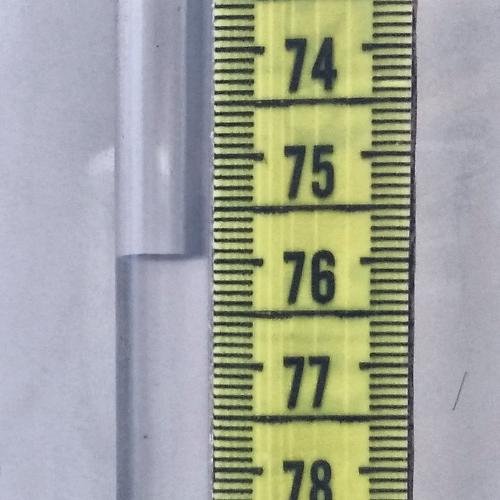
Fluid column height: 76.0 cm